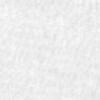
Label: no_change